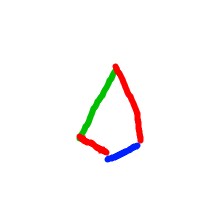
Shape: kite